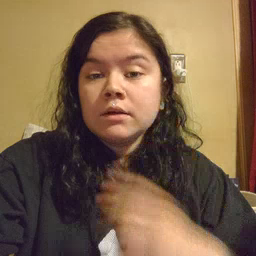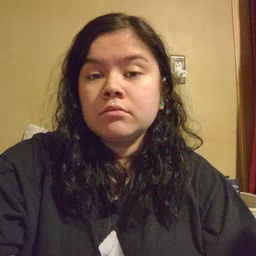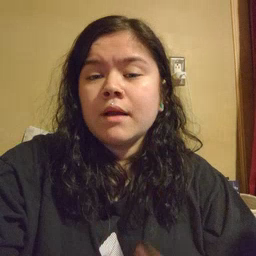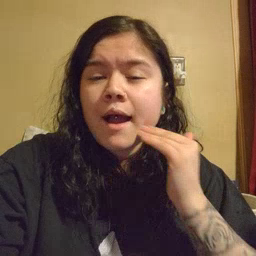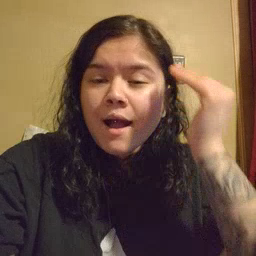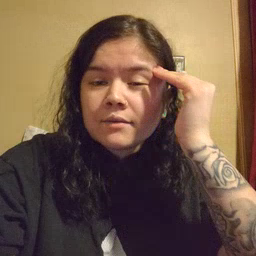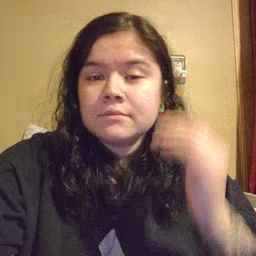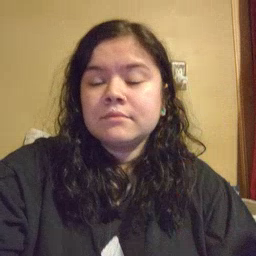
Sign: head